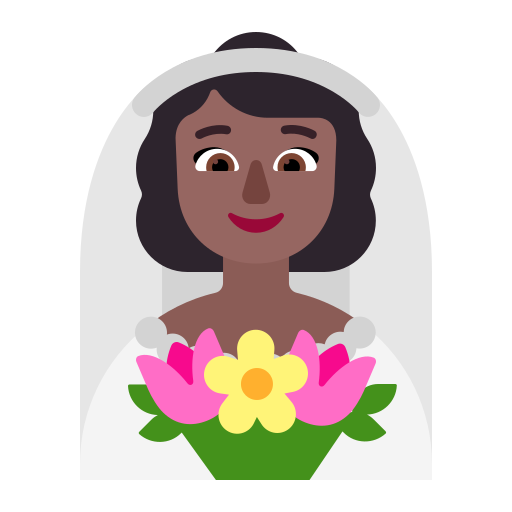
woman with veil flat  dark